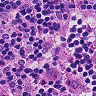
Metastatic tissue present: no